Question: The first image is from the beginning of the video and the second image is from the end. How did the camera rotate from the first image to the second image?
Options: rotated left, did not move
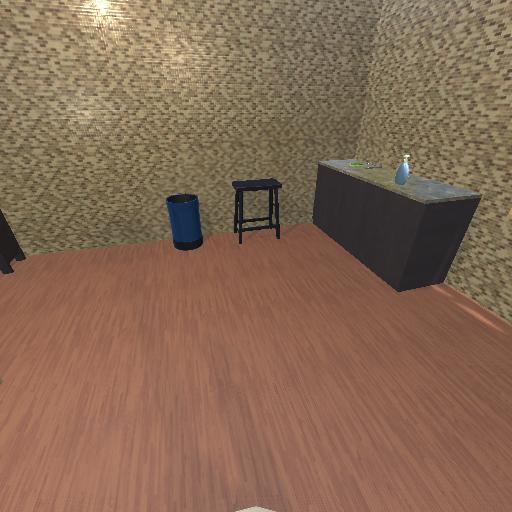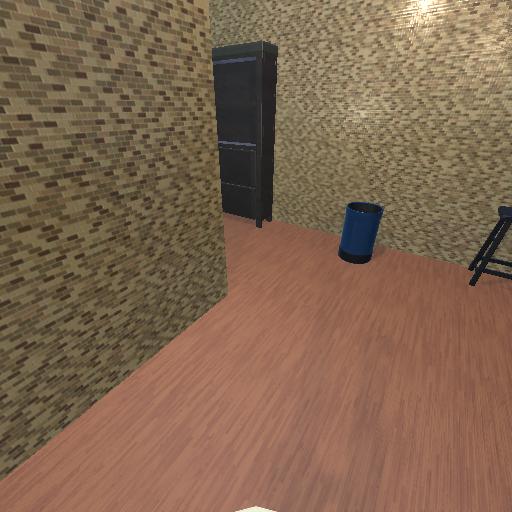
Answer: rotated left